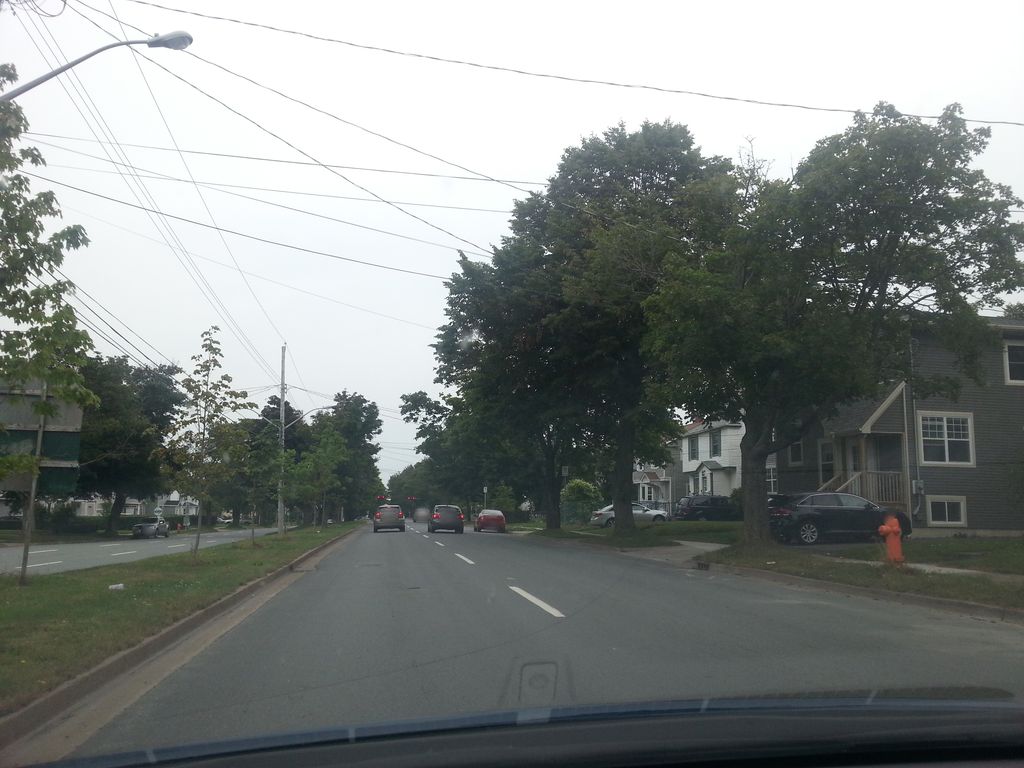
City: halifax